Interaction volume radius: 5 \u00c5
Interaction volume height: 45 \u00c5
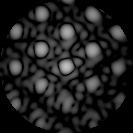
Disorder parameter: 0.1557